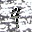
Label: 9